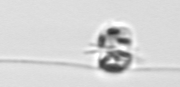
Label: Chaetoceros_danicus